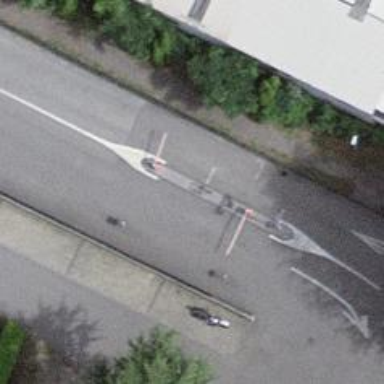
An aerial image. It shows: Lift gate barrier.